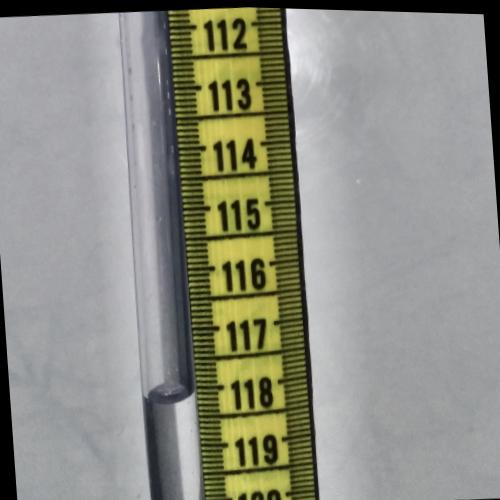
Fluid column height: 118.1 cm